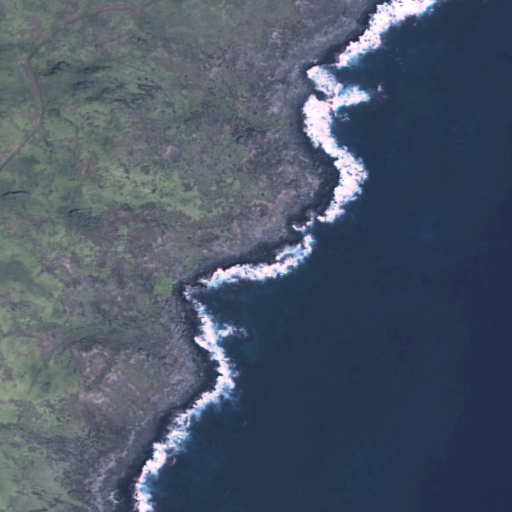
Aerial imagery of cape in Hawaii named Pu‘uloa containing only unknown